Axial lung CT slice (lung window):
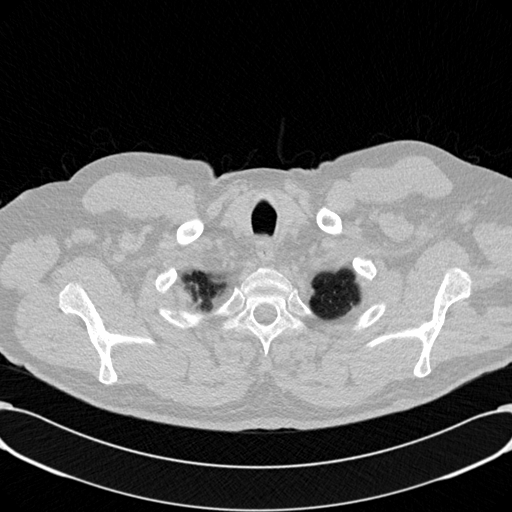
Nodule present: no